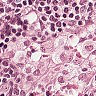
Metastatic tissue present: no